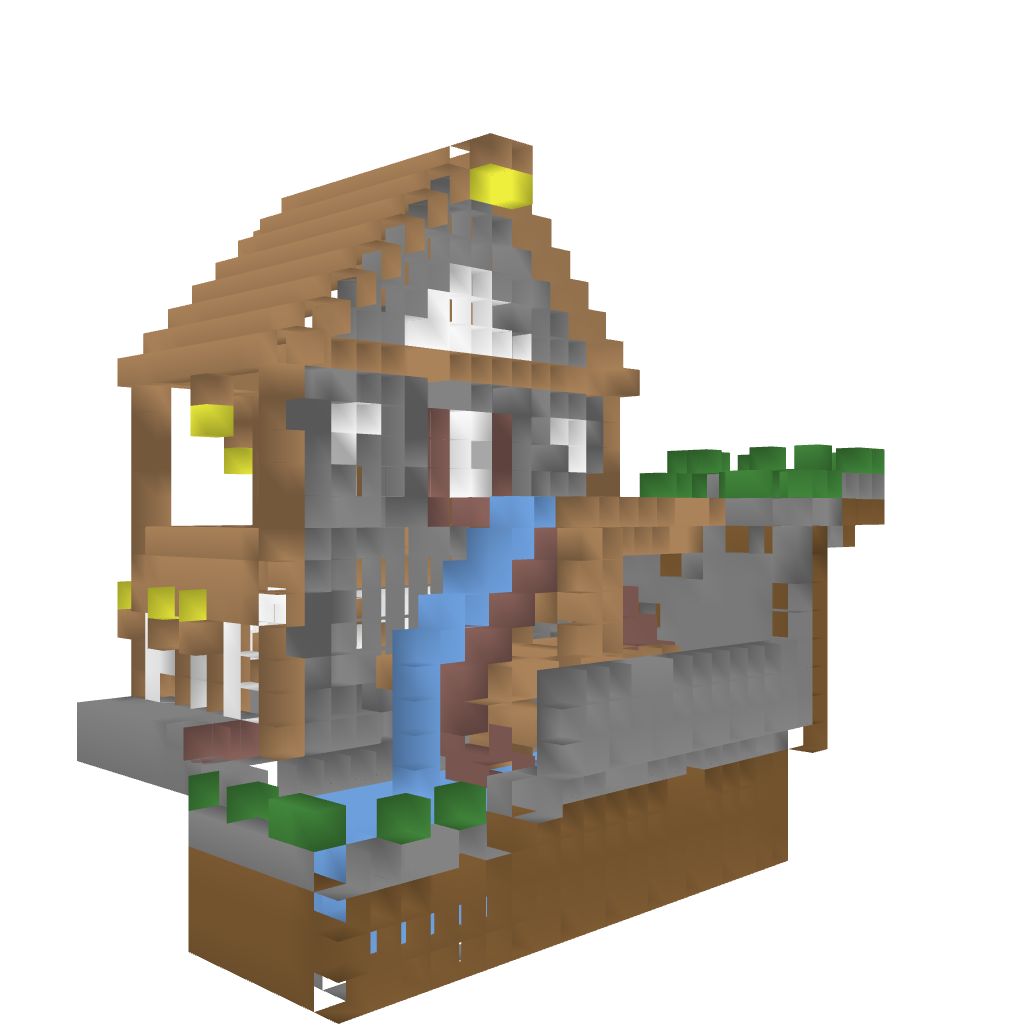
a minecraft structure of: Medieval water mill bad low quality